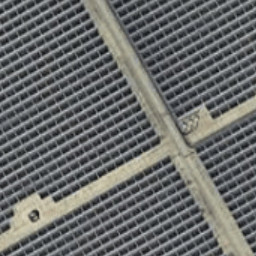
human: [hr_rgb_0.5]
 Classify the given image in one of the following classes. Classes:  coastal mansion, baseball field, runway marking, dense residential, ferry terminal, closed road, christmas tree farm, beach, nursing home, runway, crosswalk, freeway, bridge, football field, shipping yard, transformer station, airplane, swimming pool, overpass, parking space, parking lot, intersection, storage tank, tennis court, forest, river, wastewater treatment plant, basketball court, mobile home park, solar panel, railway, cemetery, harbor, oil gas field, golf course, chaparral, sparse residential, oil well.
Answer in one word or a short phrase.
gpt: solar panel